Question: I am trying to XOR some values with RGB values of my image, save that image and to do back steps, to get an original image.
The problem is, that I don't know why I get not clear (with some noise) image.
Here is my code, and an image below:
'''
Bitmap original = new Bitmap("D:\img\1.jpg");
Bitmap inp_bmp = new Bitmap("D:\img\1.jpg");
int width = inp_bmp.Width;
int height = inp_bmp.Height;
Color pixel;
for (int y = 0; y < height; y += 1)
{
for (int x = 0; x < width; x += 1)
{
pixel = inp_bmp.GetPixel(x, y);
int a = pixel.A;
int r = (pixel.R ^ (1000))%256;
int g = (pixel.G ^ (185675))%256;
int b = (pixel.B ^ (78942))%256;
inp_bmp.SetPixel(x, y, Color.FromArgb(a, r, g, b));
}
}
pictureBox2.Image = inp_bmp;
pictureBox1.Image = original;
inp_bmp.Save("D:\img\4.jpg");
'''
After an image has been saved, I change
'''
Bitmap inp_bmp = new Bitmap("D:\img\1.jpg");
'''
for
'''
Bitmap inp_bmp = new Bitmap("D:\img\4.jpg");
'''
and remove
'''
//inp_bmp.Save("D:\img\4.jpg");
'''
and I get an image like

(left original, right - result);
As you can see, I get some wrong colors at picture 4, why?
All in all it is close to original, but still it's not right
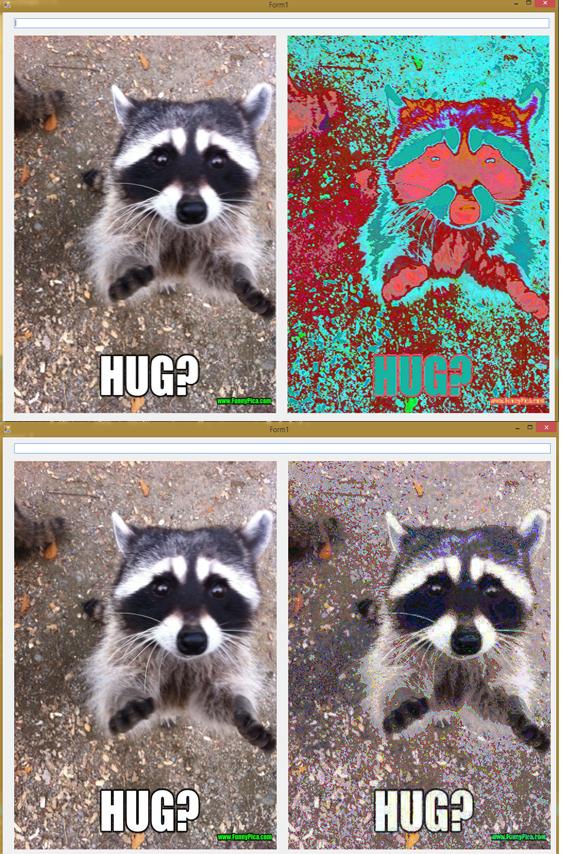
Answer: Okey, I found the problem. The problem was with saving an image.
This helped:
'''
inp_bmp.Save("D:\img\4.png", System.Drawing.Imaging.ImageFormat.Png);
'''